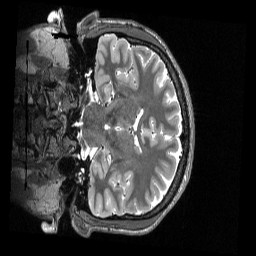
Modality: T2w
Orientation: coronal
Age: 30
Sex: male
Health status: healthy
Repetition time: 3.2 s
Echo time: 0.563 s